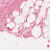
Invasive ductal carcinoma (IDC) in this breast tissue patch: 1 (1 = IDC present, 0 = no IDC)